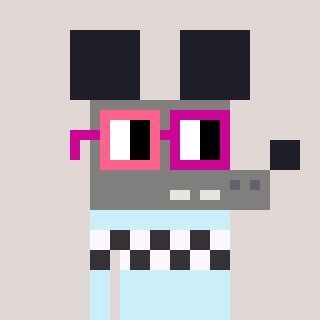
a pixel art character with square pink and red glasses, a mouse-shaped head and a cold-colored body on a warm background